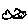
Label: fish